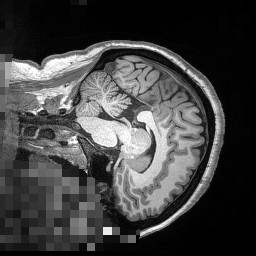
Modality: T1w
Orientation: sagittal
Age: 26
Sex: female
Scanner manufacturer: siemens
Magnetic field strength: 3 T
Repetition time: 2.53 s